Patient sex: M
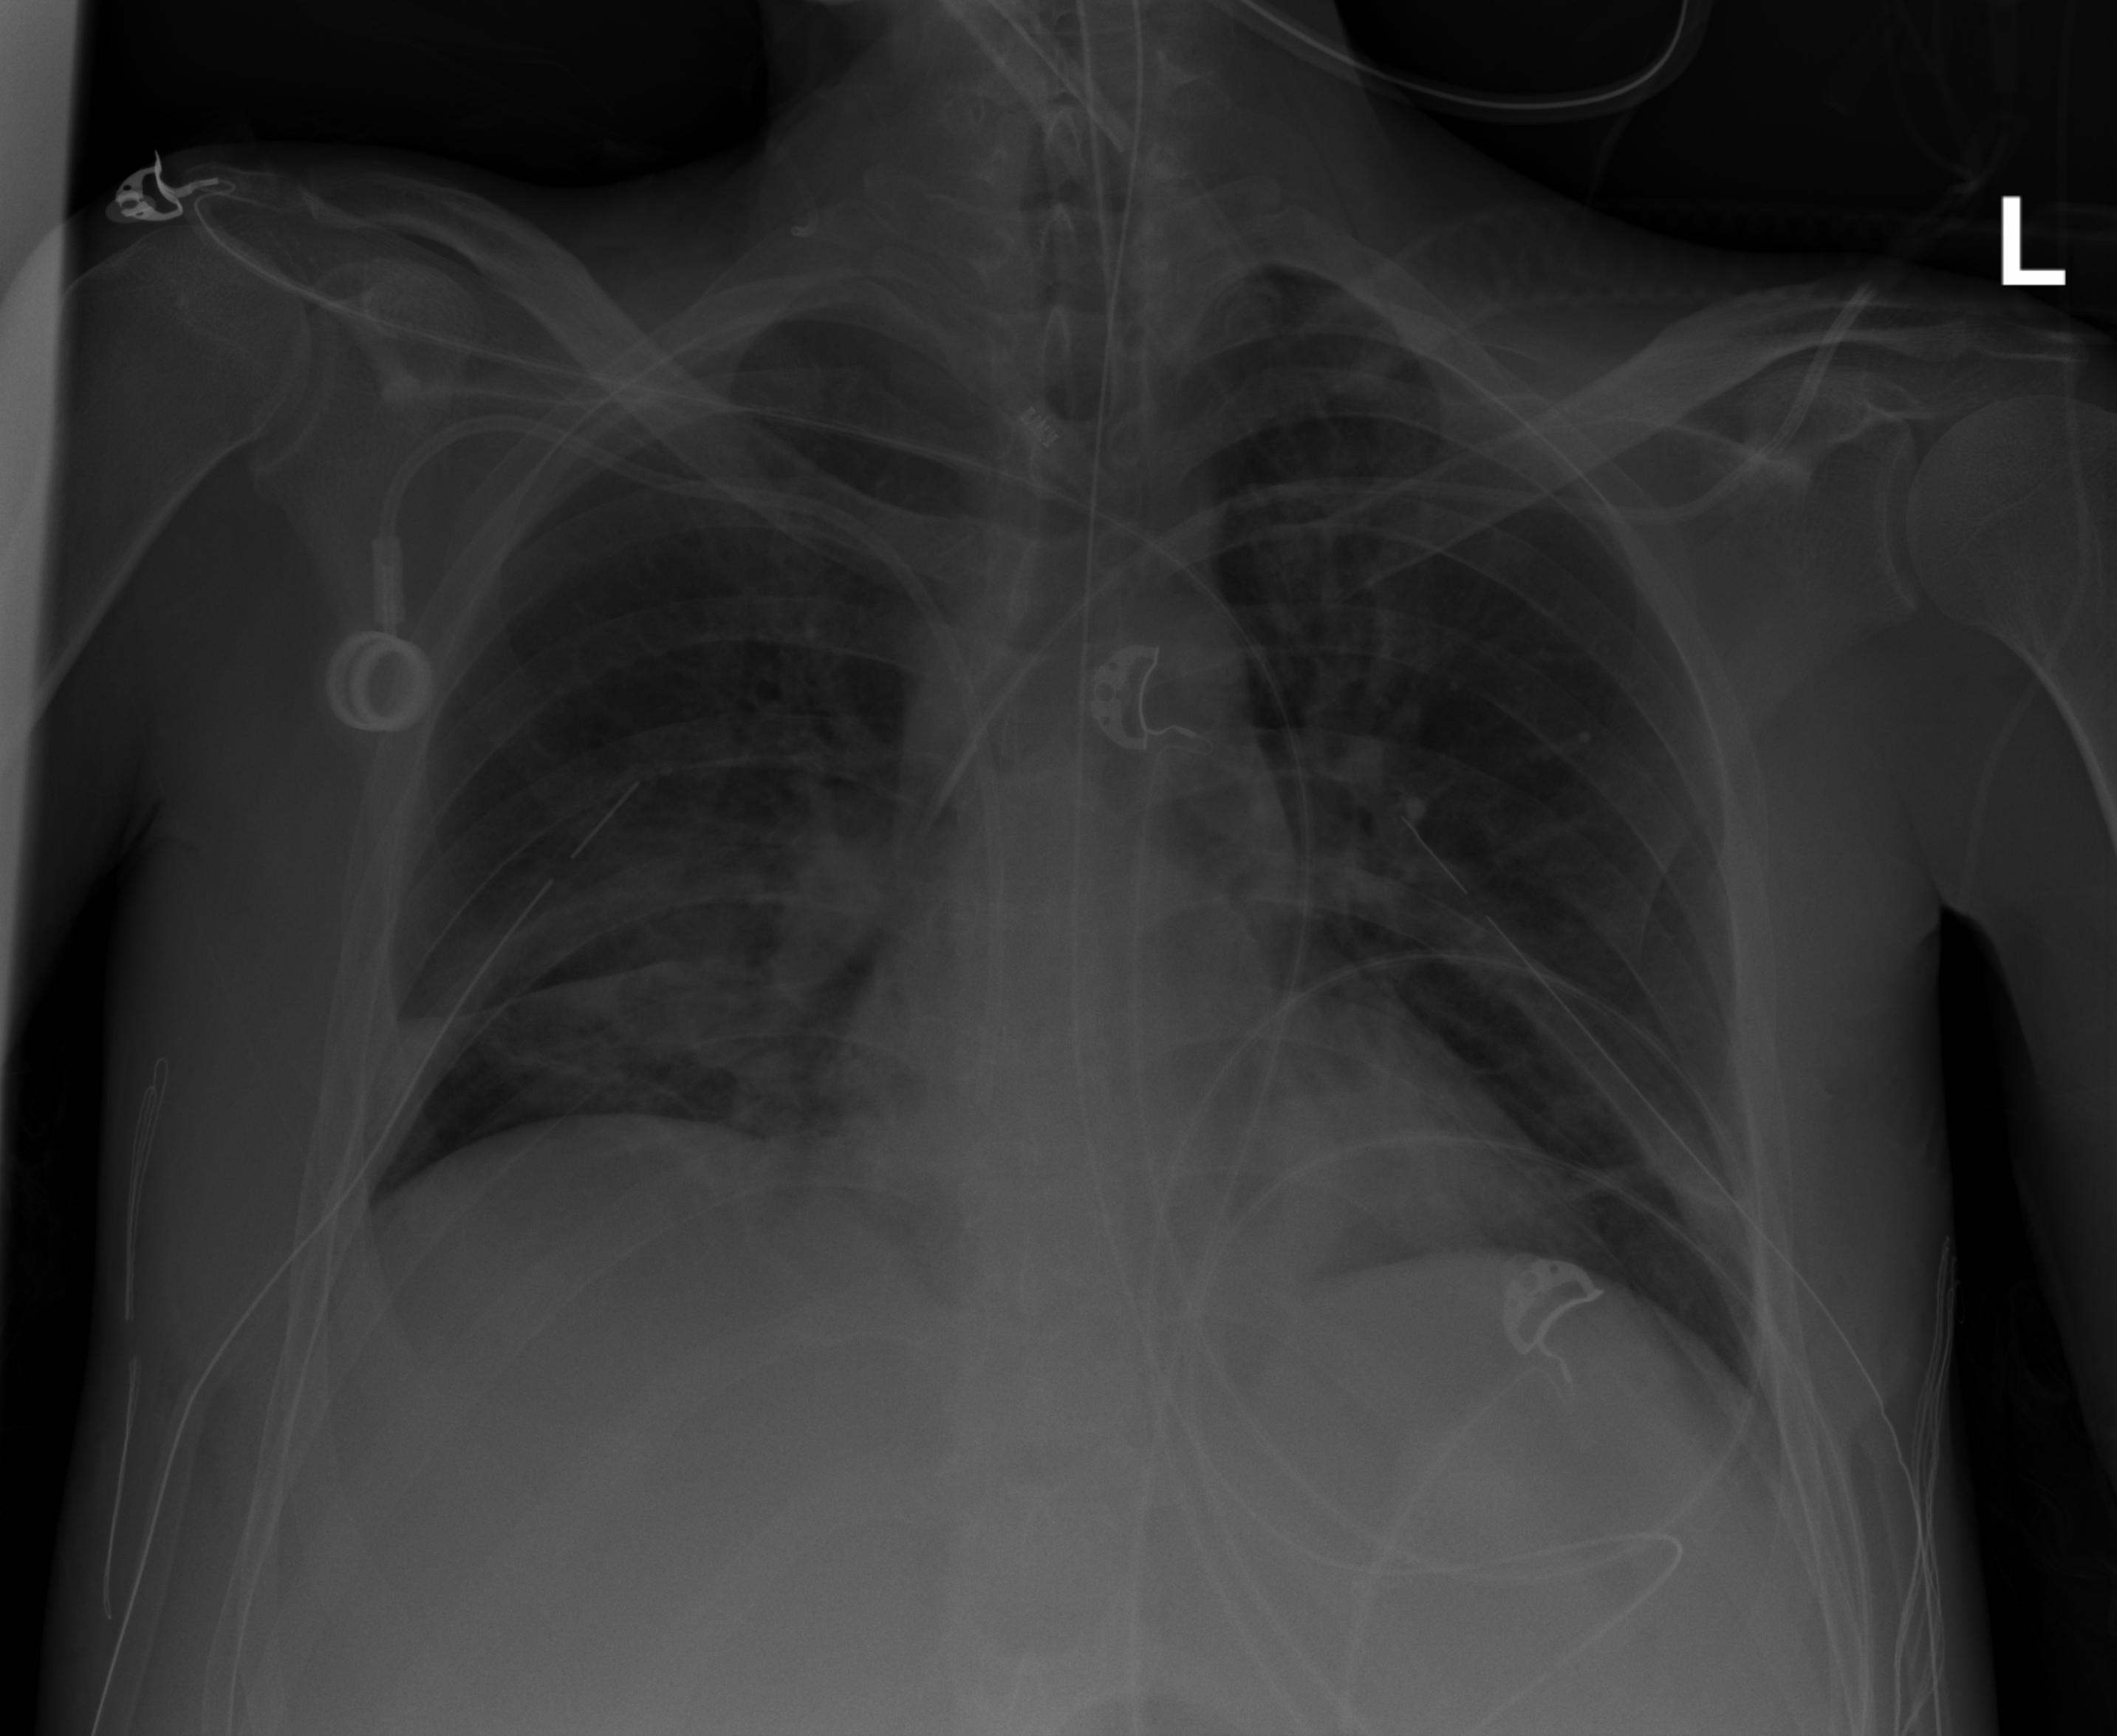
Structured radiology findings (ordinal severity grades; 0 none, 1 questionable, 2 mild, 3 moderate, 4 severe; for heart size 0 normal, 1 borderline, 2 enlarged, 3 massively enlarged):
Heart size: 0
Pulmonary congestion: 0
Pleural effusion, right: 0
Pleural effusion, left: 0
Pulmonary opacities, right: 0
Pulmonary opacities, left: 0
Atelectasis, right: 2
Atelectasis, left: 2